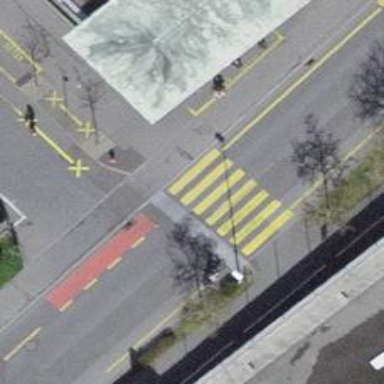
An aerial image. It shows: Uncontrolled zebra crossing with notable zebra markings.